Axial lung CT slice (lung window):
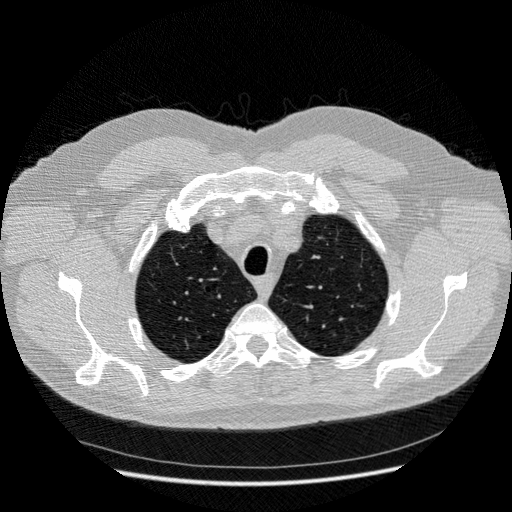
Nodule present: no